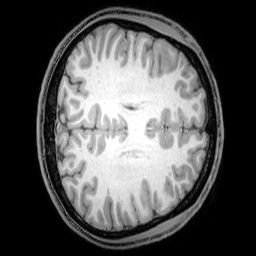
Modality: T1w
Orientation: axial
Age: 21
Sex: male
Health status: healthy
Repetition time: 0.081 s
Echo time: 0.037 s